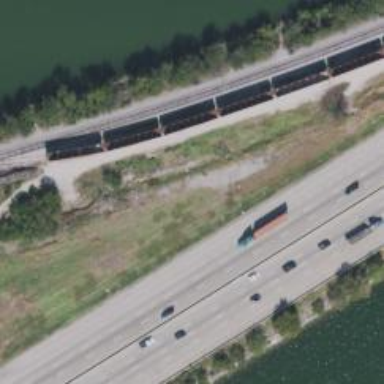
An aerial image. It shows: Railway siding with rails.